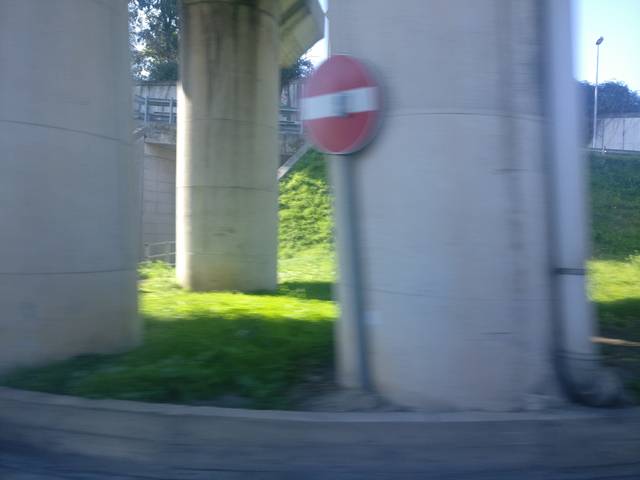
Region: Italy
Coordinates: 44.267, 8.425